Question:
Imagine the picture above represents a 6*6 array of ints where 0 is black.
Is there a quick algorithm to split the non 0 cells into rectangles?
Ideally the check would be contained within a for loop, .
'''
for(x = 0; x < 6; x++)
for(y = 0; y < 6; y++)
if(cellIsBottomRightOfRect(x,y)) {
left = getLeft(x,y);
top = getTop(x,y);
printf("Rect: %d,%d %d,%d
", left, top, x, y);
}
'''
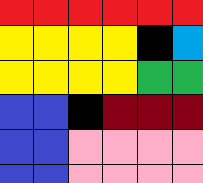
Answer: How about using a recursive method which calls itself everytime it encounters a color different than the one it is trying to group at the moment?